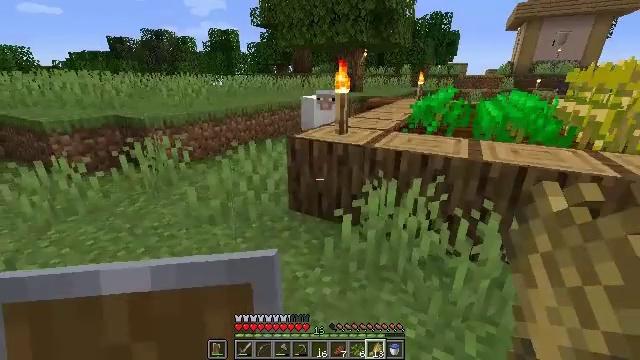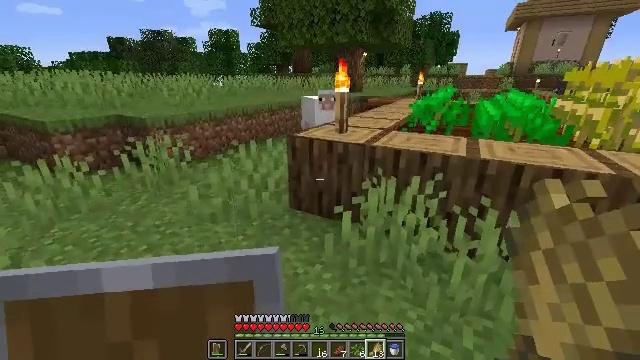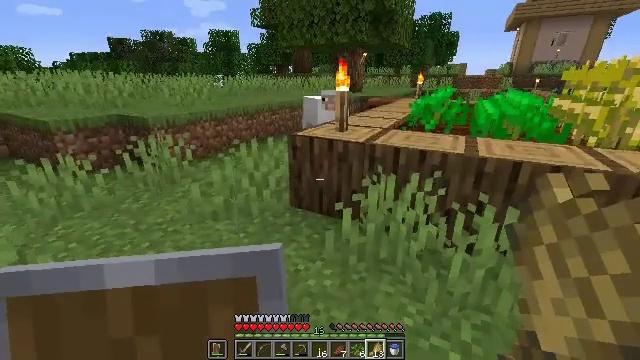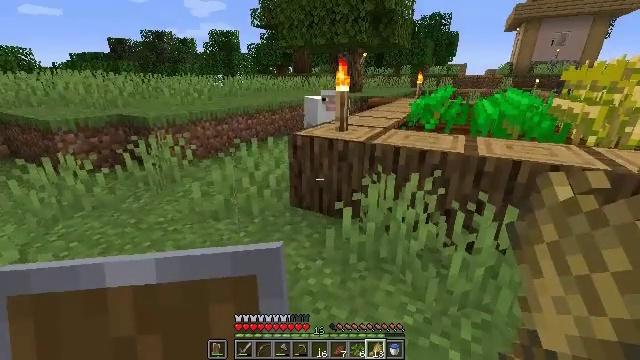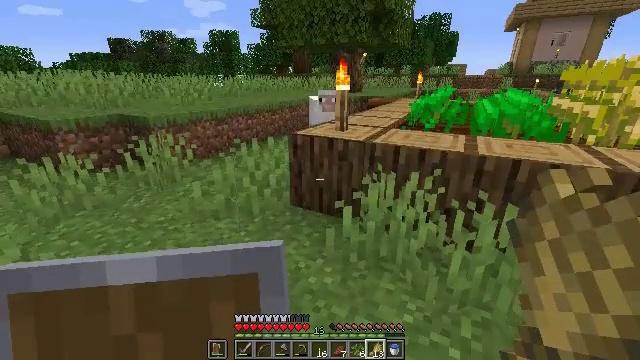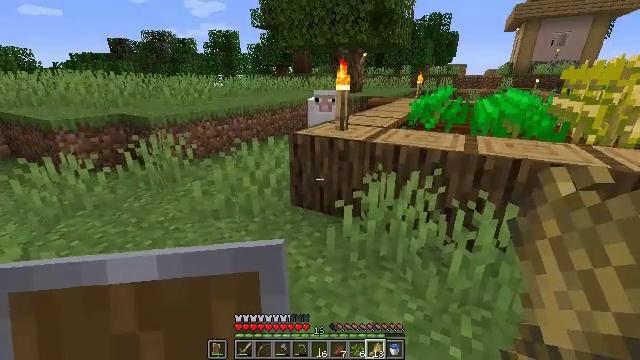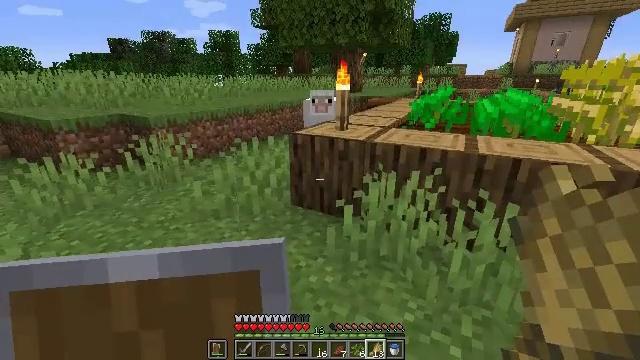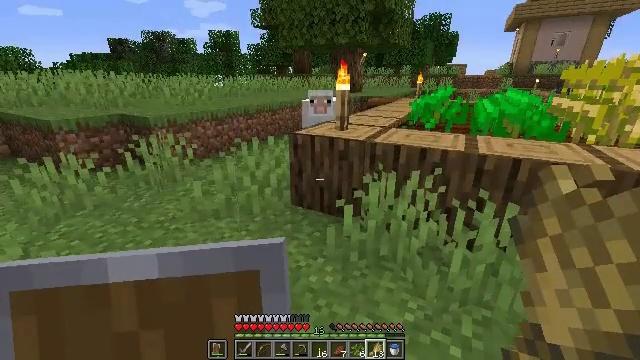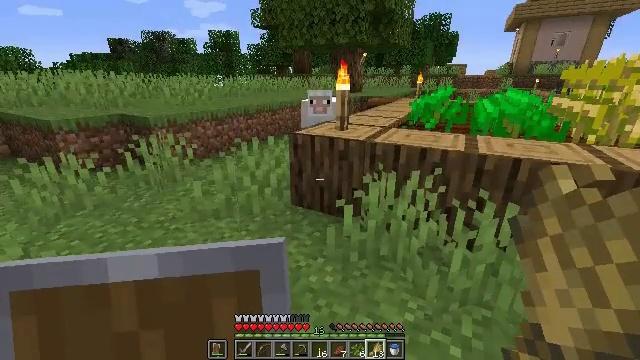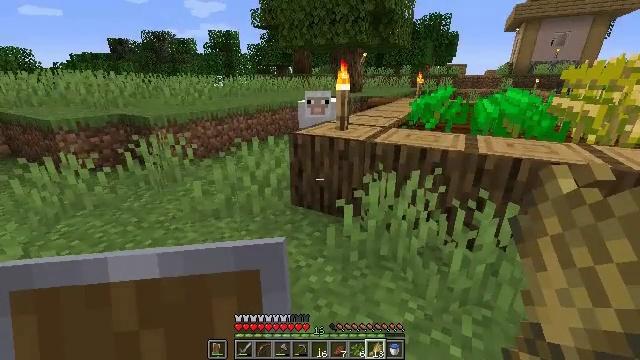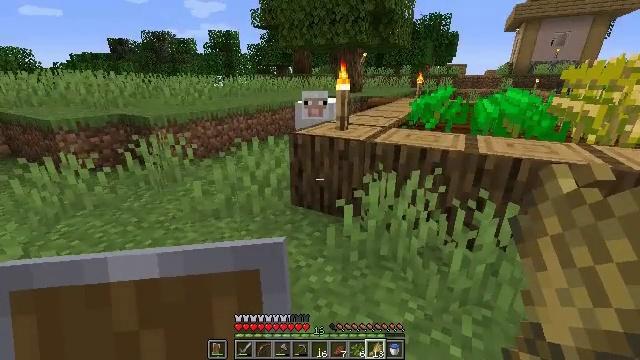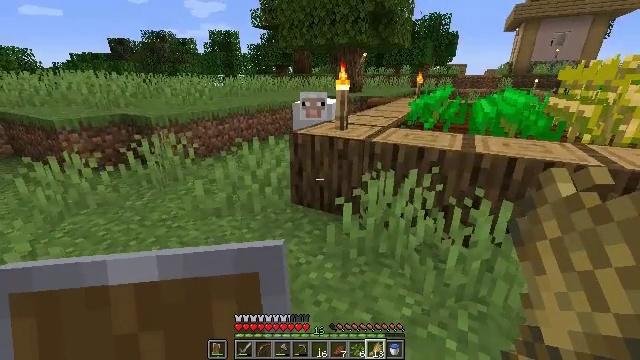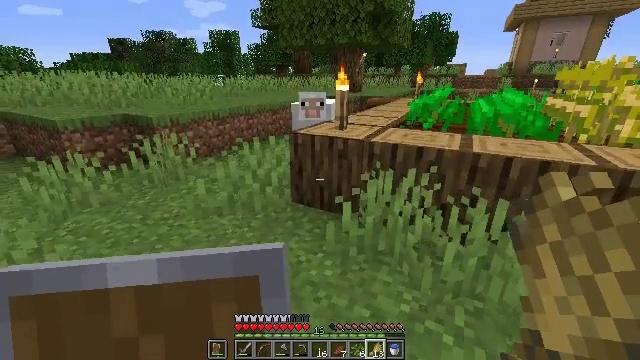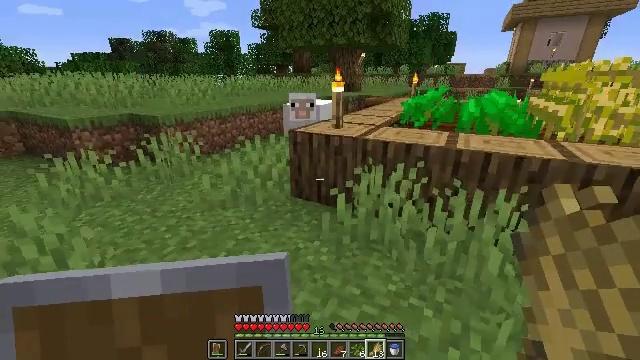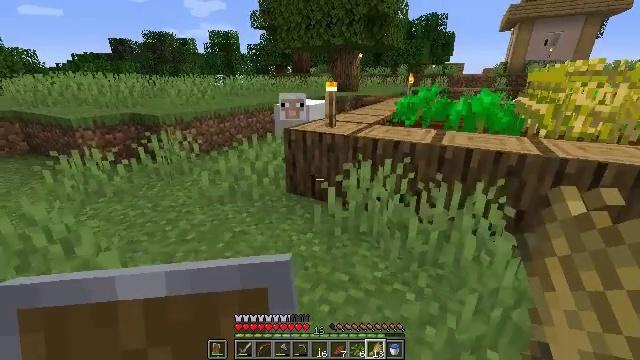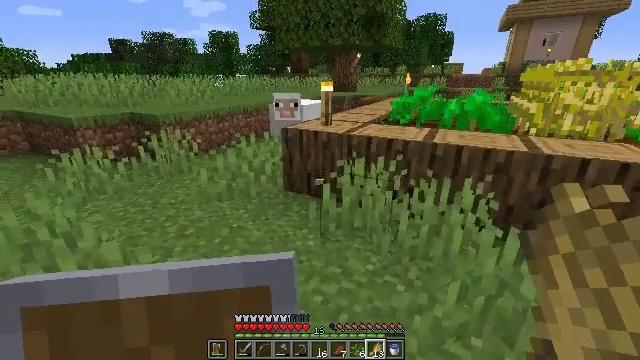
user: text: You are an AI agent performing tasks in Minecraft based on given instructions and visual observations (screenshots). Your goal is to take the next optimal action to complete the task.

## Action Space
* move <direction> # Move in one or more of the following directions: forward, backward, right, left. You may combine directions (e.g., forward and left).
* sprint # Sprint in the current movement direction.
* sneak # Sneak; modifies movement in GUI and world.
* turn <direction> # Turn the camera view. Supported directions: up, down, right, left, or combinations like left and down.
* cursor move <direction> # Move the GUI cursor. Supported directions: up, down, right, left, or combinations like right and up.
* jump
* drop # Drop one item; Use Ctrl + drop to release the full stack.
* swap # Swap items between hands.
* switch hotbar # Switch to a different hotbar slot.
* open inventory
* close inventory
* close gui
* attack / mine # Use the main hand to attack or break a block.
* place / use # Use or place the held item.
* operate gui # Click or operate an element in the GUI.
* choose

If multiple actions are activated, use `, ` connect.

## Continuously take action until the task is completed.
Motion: motion action
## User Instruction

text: Gather sugar cane for crafting.
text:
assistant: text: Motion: no_op
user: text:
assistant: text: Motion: no_op
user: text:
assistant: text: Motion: no_op
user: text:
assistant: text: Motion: no_op
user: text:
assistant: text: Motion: no_op
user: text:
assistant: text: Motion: no_op
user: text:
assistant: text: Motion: no_op
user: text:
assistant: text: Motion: no_op
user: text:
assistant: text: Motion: no_op
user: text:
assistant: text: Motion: no_op
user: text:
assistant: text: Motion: move back
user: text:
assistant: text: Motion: move back
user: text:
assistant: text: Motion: move back and move right
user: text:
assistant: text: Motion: move back and move right
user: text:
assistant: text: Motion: move back and move right
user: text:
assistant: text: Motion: move right
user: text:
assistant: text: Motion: move right
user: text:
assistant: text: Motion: move right
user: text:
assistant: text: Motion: move back and move right, turn left
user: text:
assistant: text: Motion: move back and move right, turn left
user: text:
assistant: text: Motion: move back and move right, turn left
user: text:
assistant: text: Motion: move back and move right, turn left
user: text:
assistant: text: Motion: move back and move right
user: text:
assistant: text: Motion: no_op
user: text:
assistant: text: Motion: no_op
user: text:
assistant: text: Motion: no_op
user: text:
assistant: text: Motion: no_op
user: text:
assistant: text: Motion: move back, turn right
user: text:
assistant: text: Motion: move back, turn left
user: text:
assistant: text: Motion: move back and move right, turn left and up